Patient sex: M
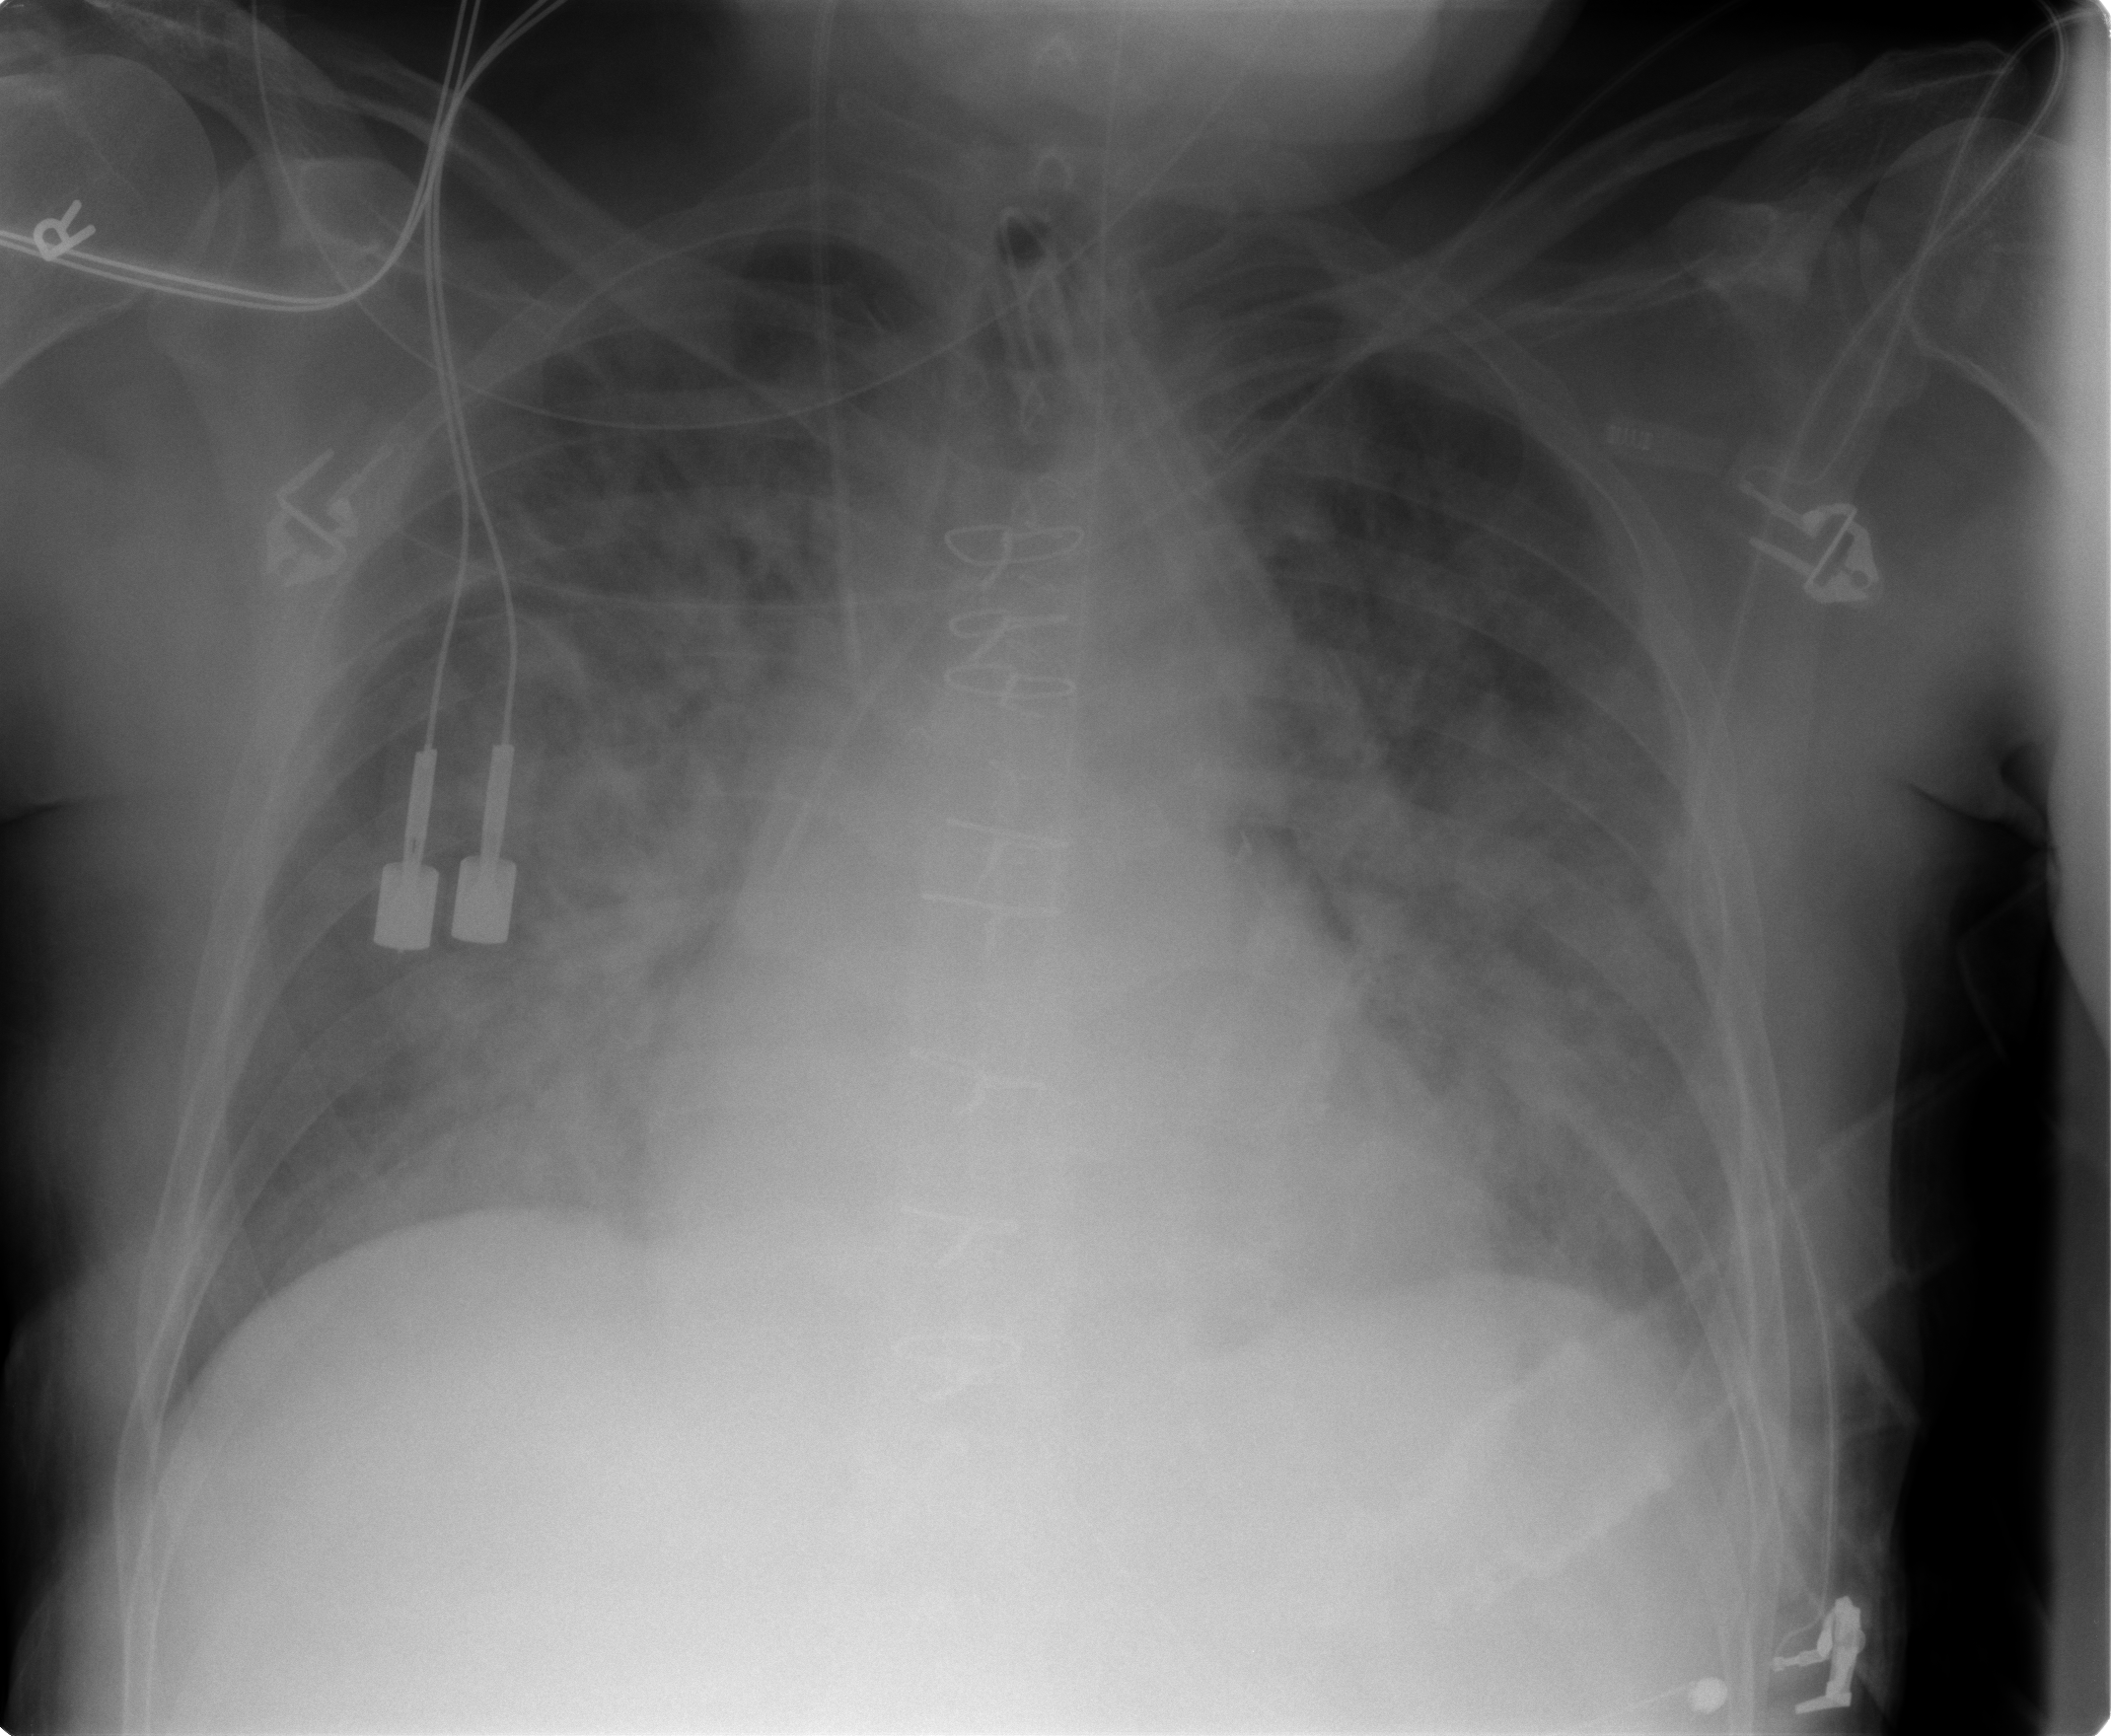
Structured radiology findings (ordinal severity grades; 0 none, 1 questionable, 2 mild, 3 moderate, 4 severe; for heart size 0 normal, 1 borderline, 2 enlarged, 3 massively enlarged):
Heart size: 2
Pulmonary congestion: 2
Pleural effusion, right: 0
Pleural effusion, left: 0
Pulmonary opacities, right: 4
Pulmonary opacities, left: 4
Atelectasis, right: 2
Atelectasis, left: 2